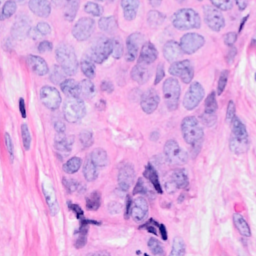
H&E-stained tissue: Breast